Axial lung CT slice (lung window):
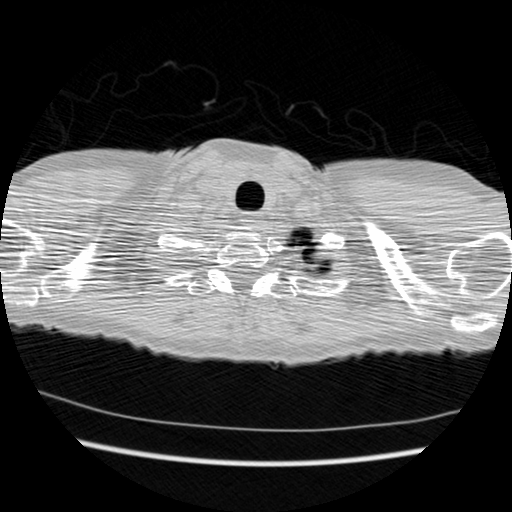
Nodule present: no